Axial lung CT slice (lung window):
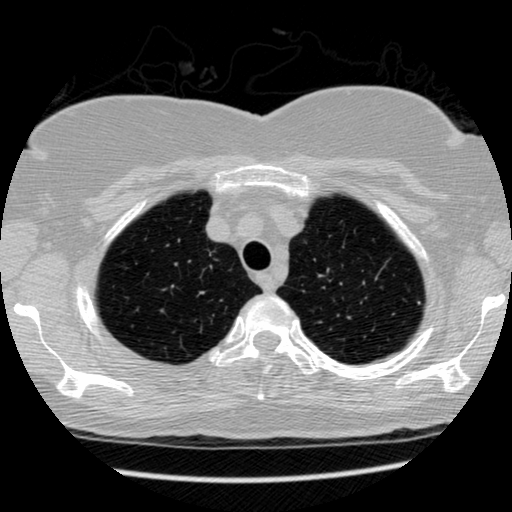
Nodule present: no